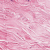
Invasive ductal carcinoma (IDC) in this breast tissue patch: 0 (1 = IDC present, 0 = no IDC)